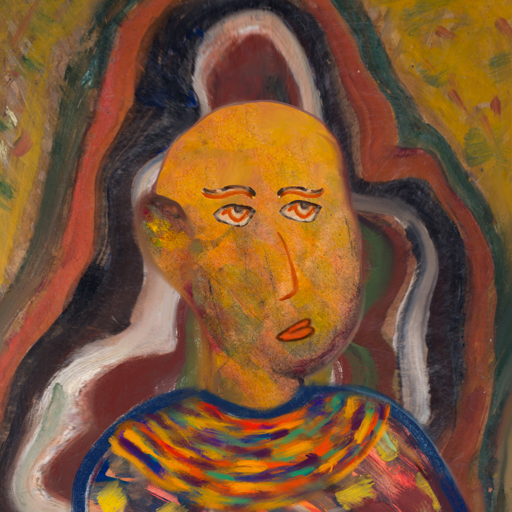
Background: AfterRaid, Head And Neck Side: Gypsy_Mother, Face Side: Experience, Bust: Mother_And_Son_Mother, Hair Side: Blank, Head Accessory: Blank, Second Necklace: An_Impression_2, Necklace: Blank, Baby: Blank